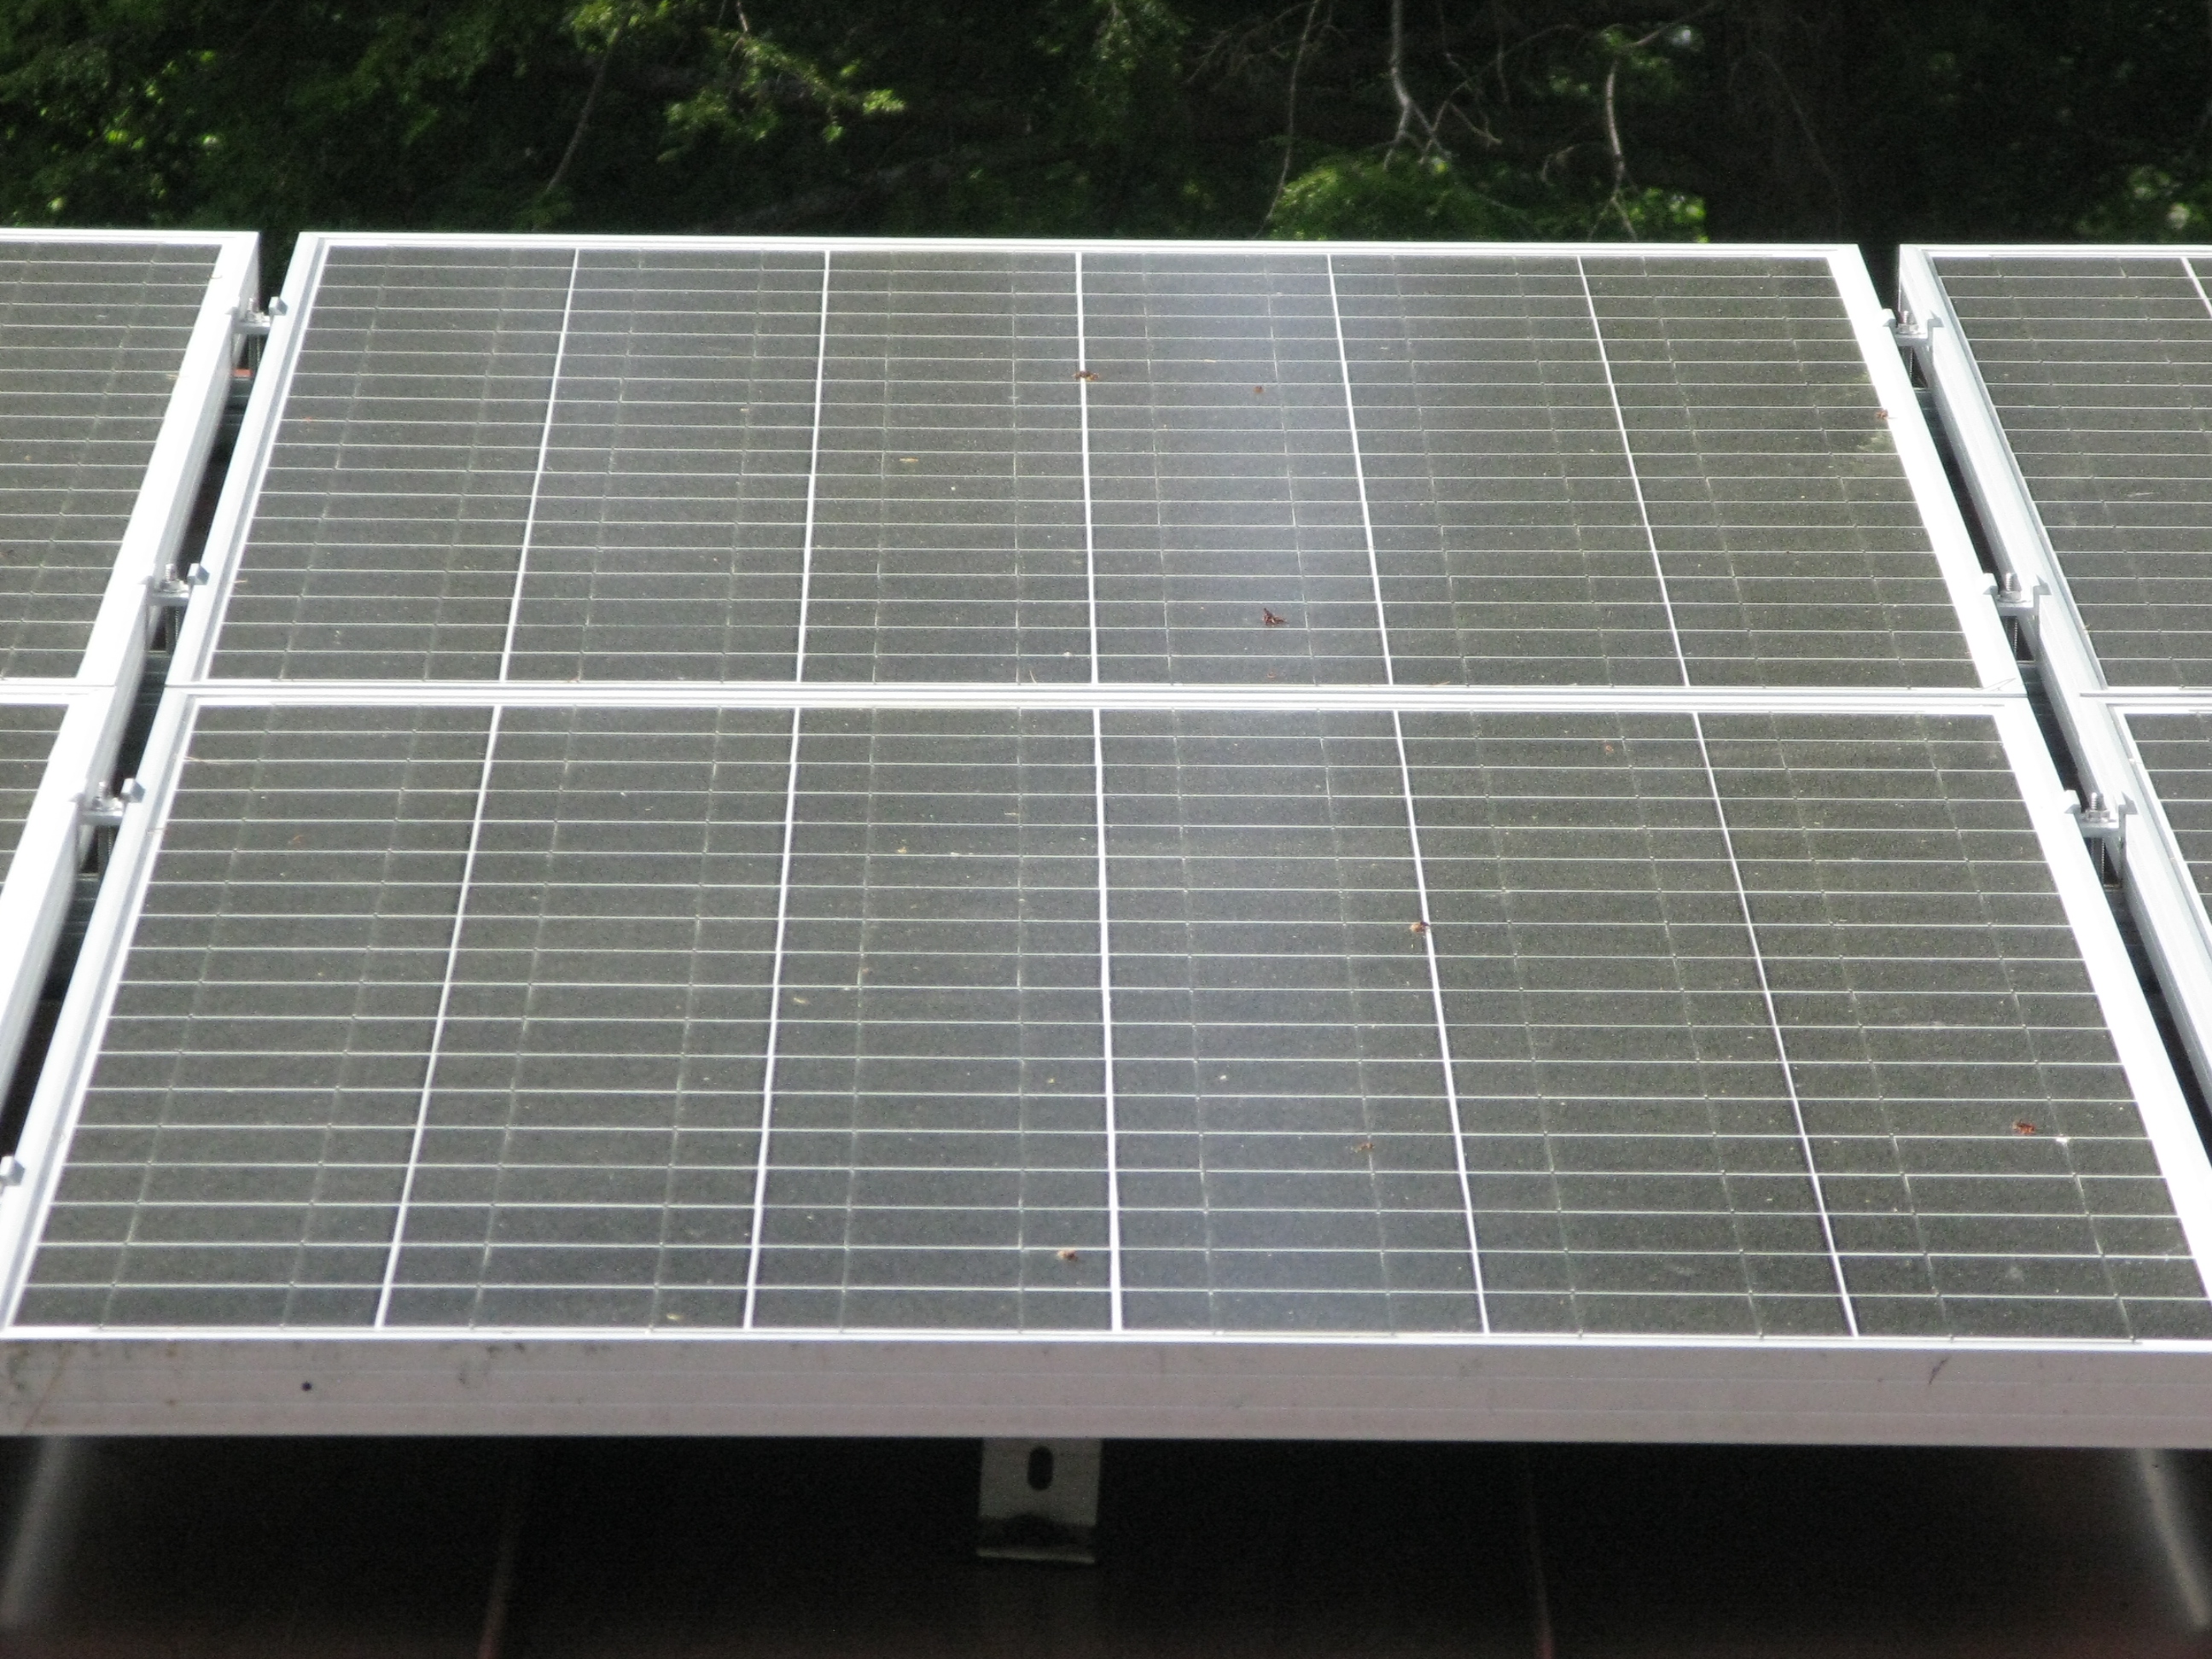
Label: Clean